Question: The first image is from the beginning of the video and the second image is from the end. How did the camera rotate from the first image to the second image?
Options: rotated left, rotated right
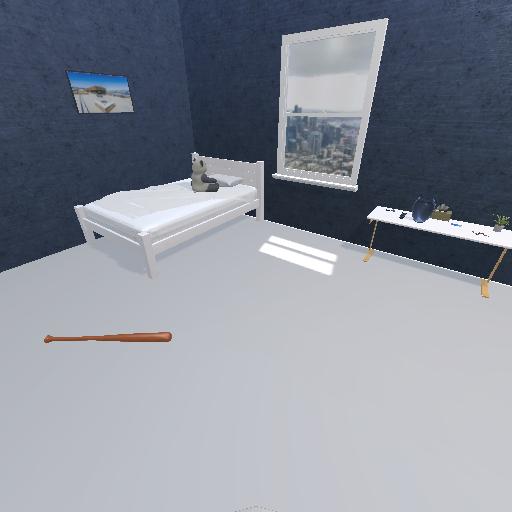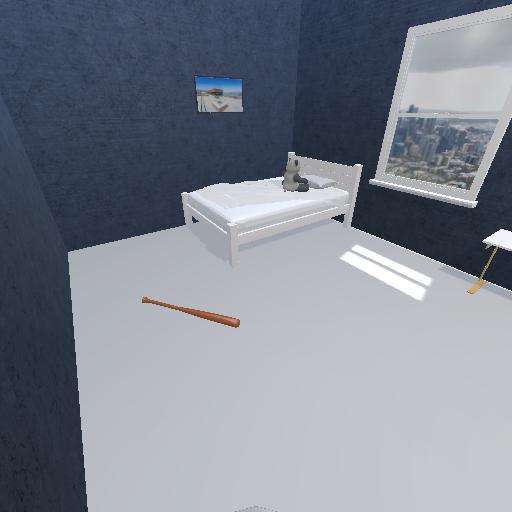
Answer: rotated left